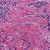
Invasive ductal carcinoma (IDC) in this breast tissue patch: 1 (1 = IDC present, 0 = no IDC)